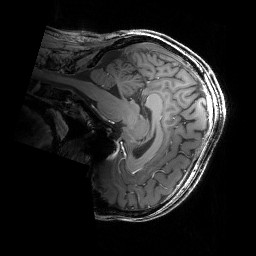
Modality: T1w
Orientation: sagittal
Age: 31
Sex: male
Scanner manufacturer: siemens
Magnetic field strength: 6.98 T
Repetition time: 2.37 s
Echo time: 0.00231 s